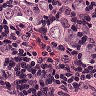
Metastatic tissue present: yes